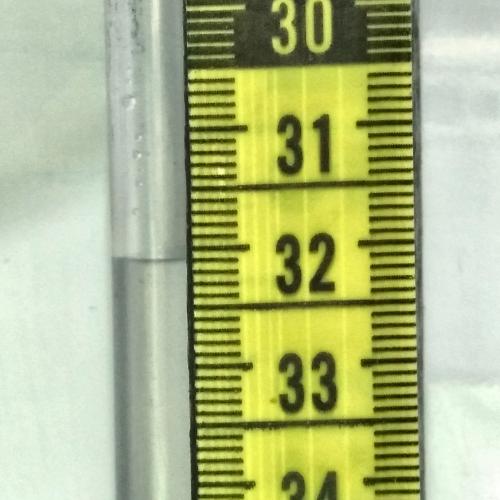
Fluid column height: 32.1 cm